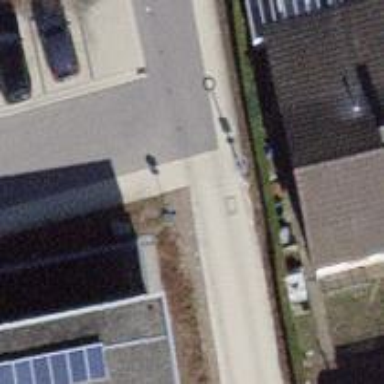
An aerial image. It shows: Living street paved with paving stones.